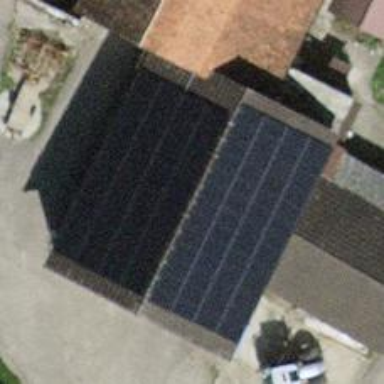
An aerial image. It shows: Solar power generator using photovoltaic panels.